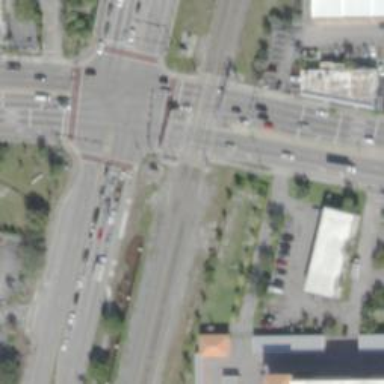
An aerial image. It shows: Level crossing with lights at railway intersection.